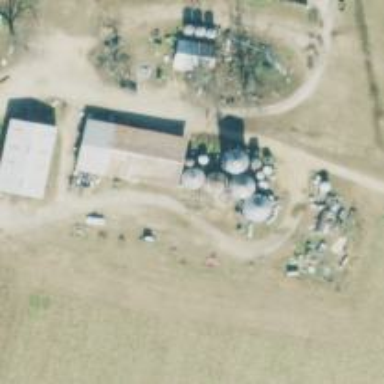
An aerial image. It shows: Silo.